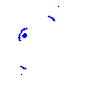
Particle: pion